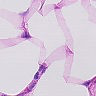
Metastatic tissue present: no